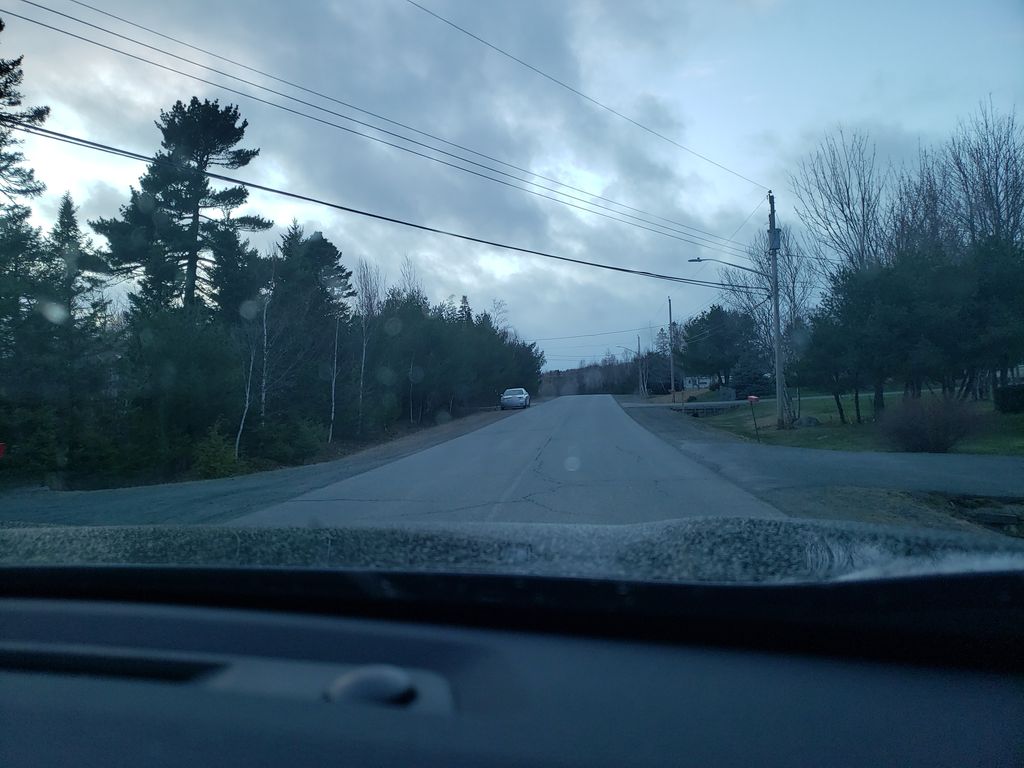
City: halifax